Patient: sex M, age 72
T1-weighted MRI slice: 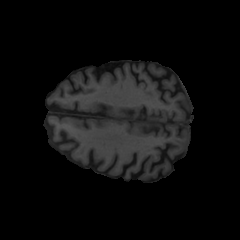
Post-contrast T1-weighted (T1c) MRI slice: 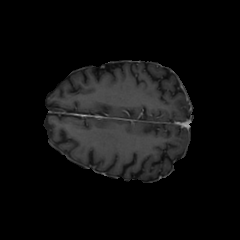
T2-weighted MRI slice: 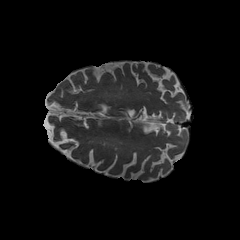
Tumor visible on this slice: no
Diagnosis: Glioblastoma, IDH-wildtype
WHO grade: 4